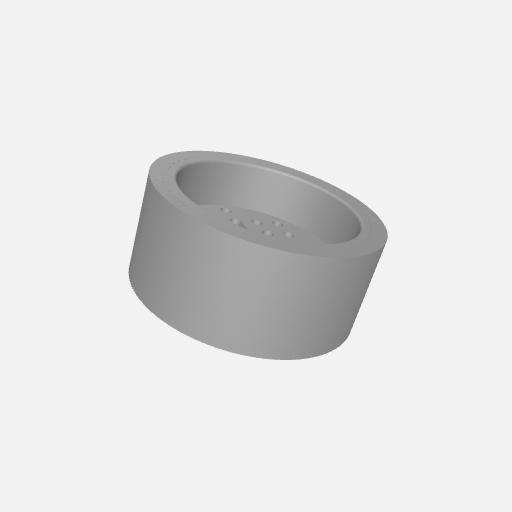
Part: RhinoWheel72OD